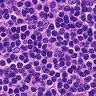
Metastatic tissue present: no